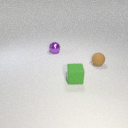
small brown rubber sphere to the right of small green rubber cube